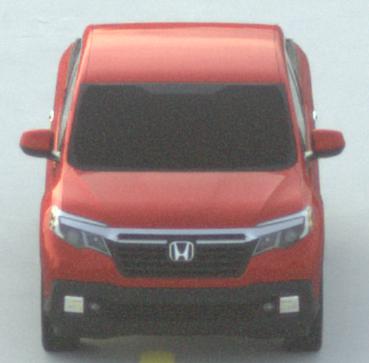
Make: Honda
Model: Ridgeline
Detailed model: Gen. 2
Model produced from: 2016
Model produced until: 2020
Doors: 4
Color: red
Road condition: dry road
Daytime: sunrise or sunset
Contrast: low contrast